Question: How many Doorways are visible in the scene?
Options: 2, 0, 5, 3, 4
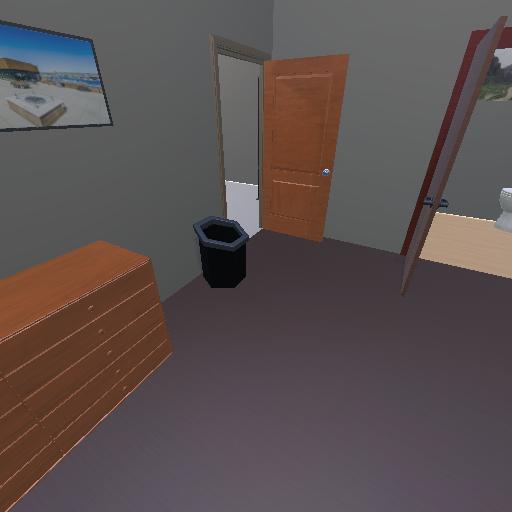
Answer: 2